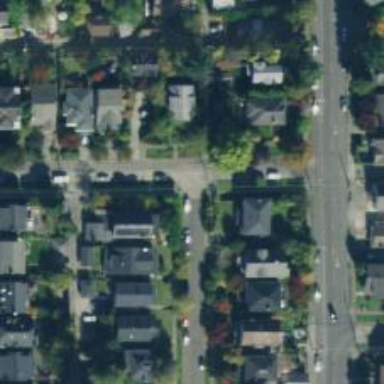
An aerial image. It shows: Residential road with asphalt surface and separate sidewalk.